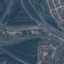
Land use / land cover: Highway